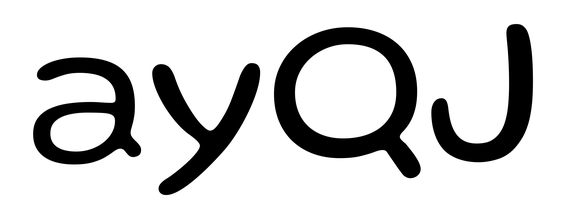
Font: Gluten_Light